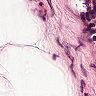
Metastatic tissue present: no